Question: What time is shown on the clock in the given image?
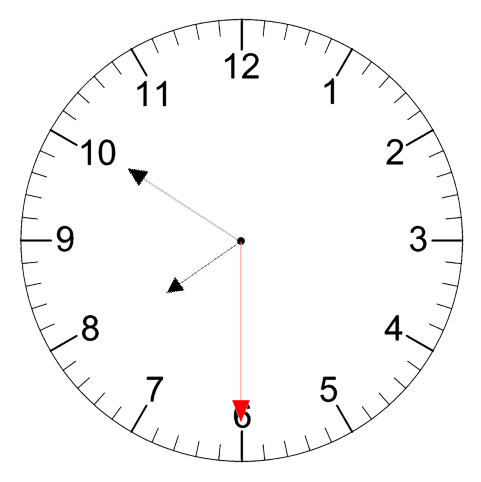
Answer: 07:50:30